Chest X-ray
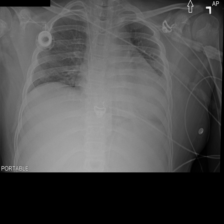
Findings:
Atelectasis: negative
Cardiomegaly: positive
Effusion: positive
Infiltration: negative
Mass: negative
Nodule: negative
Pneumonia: negative
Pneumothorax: negative
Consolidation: negative
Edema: negative
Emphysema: negative
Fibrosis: negative
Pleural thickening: negative
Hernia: negative